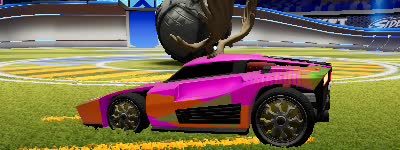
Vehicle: breakout